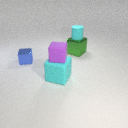
small purple rubber cube in front of small cyan rubber cylinder